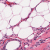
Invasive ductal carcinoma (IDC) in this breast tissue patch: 0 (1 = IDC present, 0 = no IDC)